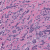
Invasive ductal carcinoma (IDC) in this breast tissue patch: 1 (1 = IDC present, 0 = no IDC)